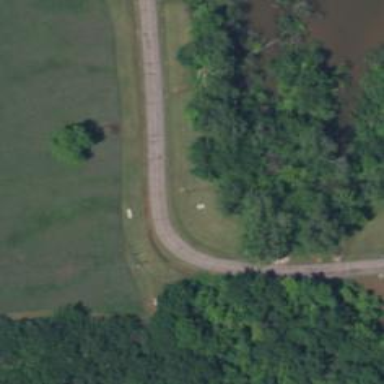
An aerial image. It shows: Disc golf tee area.